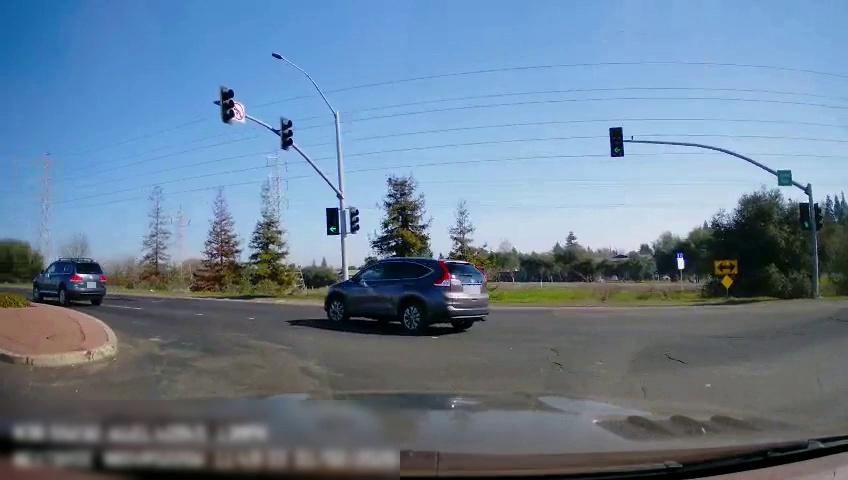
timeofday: Day
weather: Sunny
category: Drivable Space
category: Vehicles | SUV
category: Vehicles | SUV
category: Lanes | Current Lane
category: Traffic | Lights
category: Traffic | Signs
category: Traffic | Lights
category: Traffic | Lights
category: Traffic | Lights
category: Traffic | Lights
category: Traffic | Lights
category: Traffic | Lights
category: Traffic | Signs
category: Traffic | Signs
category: Traffic | Signs